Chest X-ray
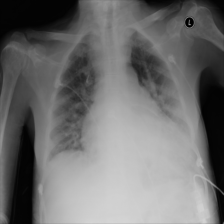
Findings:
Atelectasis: negative
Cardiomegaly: positive
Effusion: negative
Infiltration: positive
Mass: negative
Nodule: negative
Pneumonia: negative
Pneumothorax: negative
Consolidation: negative
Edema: negative
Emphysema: negative
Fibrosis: negative
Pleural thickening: negative
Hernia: negative